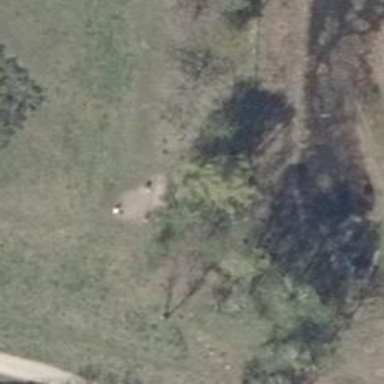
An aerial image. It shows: Disc golf tee area.